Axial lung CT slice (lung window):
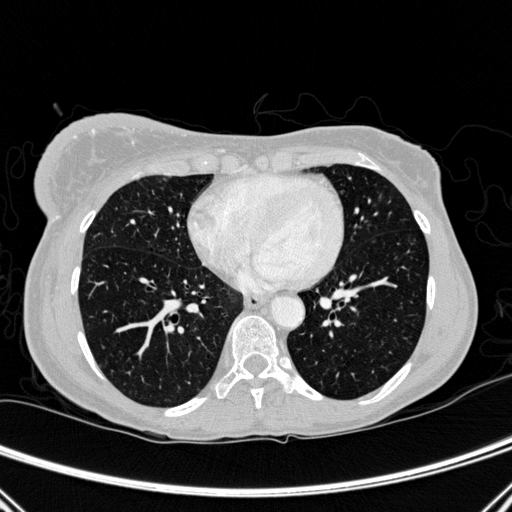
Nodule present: no